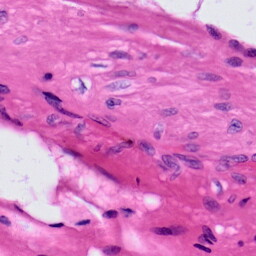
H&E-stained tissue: Prostate